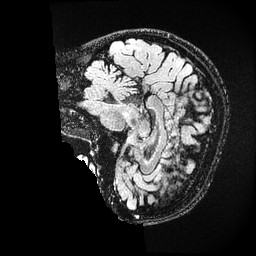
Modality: FLAIR
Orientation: sagittal
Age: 51
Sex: female
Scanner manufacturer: ge
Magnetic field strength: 3 T
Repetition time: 4.802 s
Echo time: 0.1157 s